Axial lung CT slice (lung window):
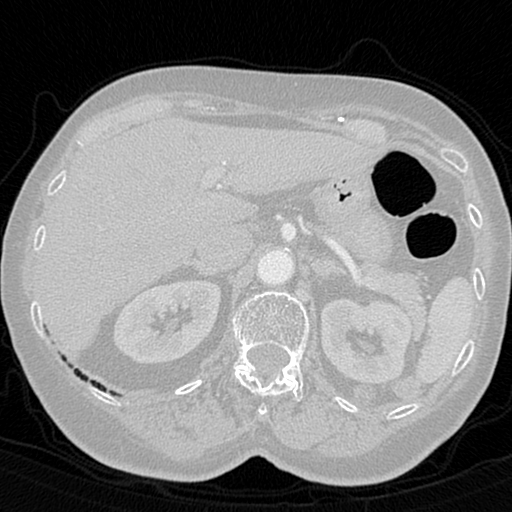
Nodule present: no